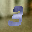
Label: 3